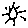
Label: sun